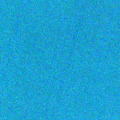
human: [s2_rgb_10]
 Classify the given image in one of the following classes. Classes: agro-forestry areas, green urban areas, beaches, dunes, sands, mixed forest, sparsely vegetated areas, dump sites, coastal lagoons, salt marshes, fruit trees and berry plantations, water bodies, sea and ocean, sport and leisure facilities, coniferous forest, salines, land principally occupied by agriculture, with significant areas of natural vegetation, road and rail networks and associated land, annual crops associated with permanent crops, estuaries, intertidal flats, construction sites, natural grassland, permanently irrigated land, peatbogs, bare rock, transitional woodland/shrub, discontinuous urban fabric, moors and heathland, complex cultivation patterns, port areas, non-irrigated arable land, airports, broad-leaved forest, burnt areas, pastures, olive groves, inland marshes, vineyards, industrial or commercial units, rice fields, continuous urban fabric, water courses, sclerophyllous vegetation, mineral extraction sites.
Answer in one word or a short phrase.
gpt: sea and ocean